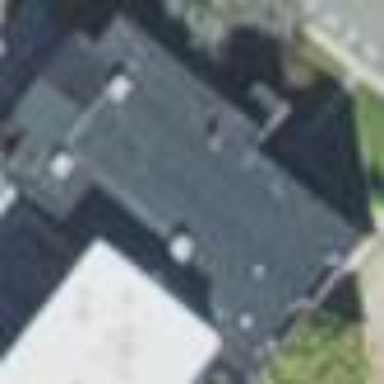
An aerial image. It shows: Part of building.